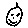
Label: smiley face